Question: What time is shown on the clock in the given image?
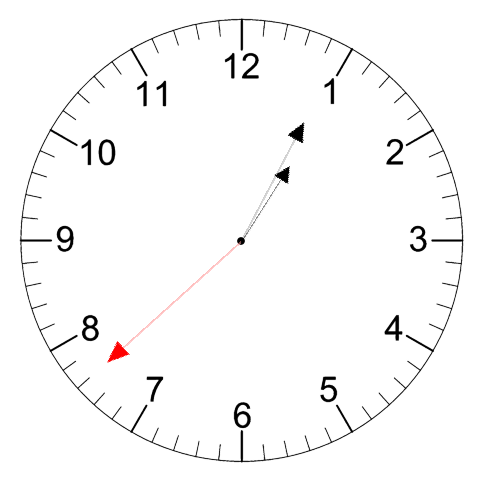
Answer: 01:04:38